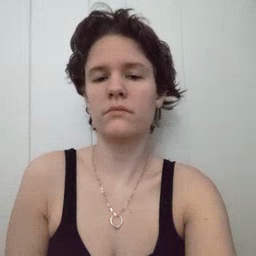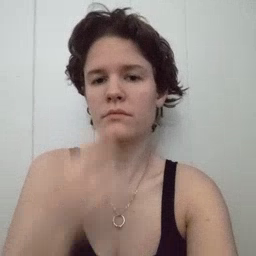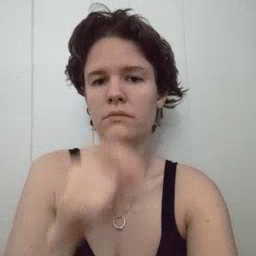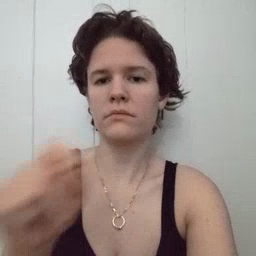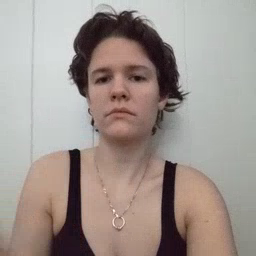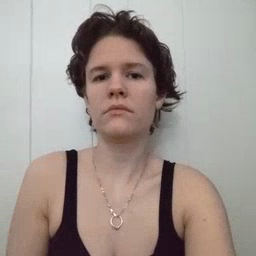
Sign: pencil